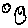
Label: smiley face